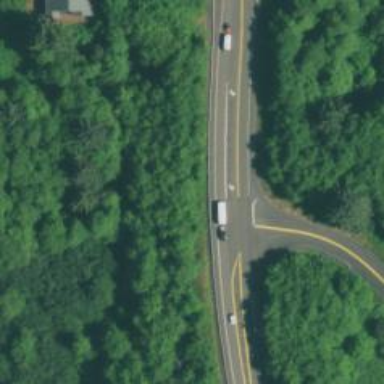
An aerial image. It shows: Trunk highway.